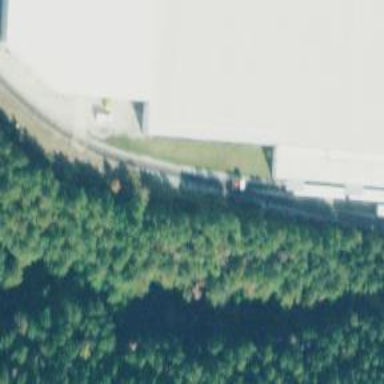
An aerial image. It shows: Rail spur service.